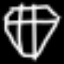
Label: diamond